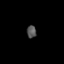
Tissue: skin
Cell type: Epithelial cells
Senescence score: 0.1873
Nuclear area (px): 117
Mean DAPI intensity: 81.991